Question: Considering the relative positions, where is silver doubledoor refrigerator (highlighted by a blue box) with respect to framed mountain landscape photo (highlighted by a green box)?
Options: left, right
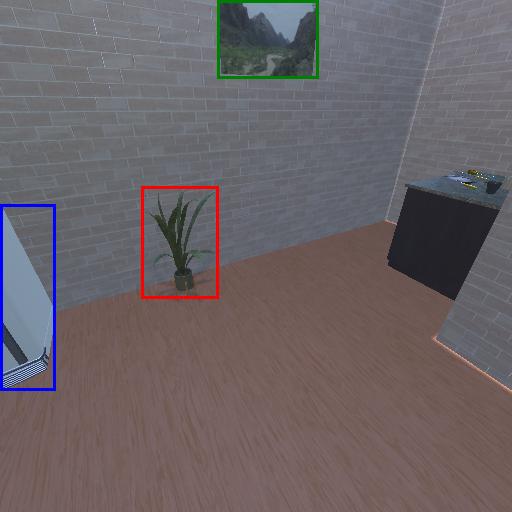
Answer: left